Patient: sex F, age 73
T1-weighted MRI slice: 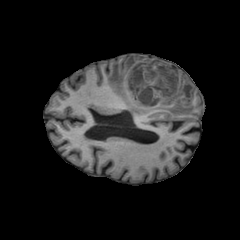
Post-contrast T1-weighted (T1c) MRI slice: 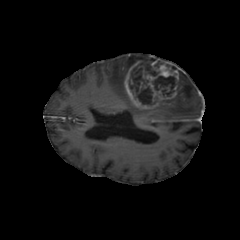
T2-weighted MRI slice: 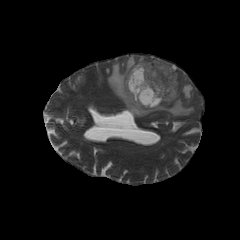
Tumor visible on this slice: yes
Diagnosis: Glioblastoma, IDH-wildtype
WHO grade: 4